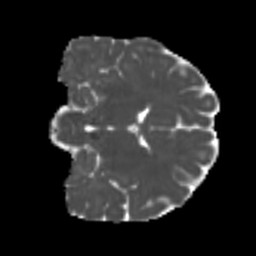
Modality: MD
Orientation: coronal
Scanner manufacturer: siemens
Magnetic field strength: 3 T
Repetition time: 4 s
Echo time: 0.0594 s